Question: Ive run into a little bit of a logical problem, and I cant understand how to fix it.
I have an ArrayList and out of this ArrayList I want to load objects into an ExpListView by reading the parameter Day, which is set by get().getDay() from the custom ArrayList.
This works, however, when the list is empty or more than one childItem in the Expandable Listview, they duplicate beyond my understanding.
The list loads items like this:
'''
private void createRecipeCollection(){
for (int i = 0; i < rData.size(); i++) {
String weekday = rData.get(i).getDay();
if (weekday.equals("Monday")) {
loadChild(rData);
}
else if (weekday.equals("Tuesday"))
loadChild(rData);
else if (weekday.equals("Wednesday"))
loadChild(rData);
else if (weekday.equals("Thursday"))
loadChild(rData);
else if (weekday.equals("Friday"))
loadChild(rData);
else if (weekday.equals("Saturday"))
loadChild(rData);
else if (weekday.equals("Sunday"))
loadChild(rData);
else
loadChild(Empty);
recipeCollection.put(weekday, childList);
}
}
'''
'''
private void loadChild(ArrayList<ObjectFinder> rData) {
for (ObjectFinder comparer : rData)
childList.add(comparer);
}
'''
The result is something like this:

As you can see, there is a whole bunch of empty-child (Ive labeled them in the adapter as "asd") items under the GroupItem, I dont know how they got there - and they seem to expand with +1 per groupitem that is empty or causes an NPE.
Thankful for any help I can get
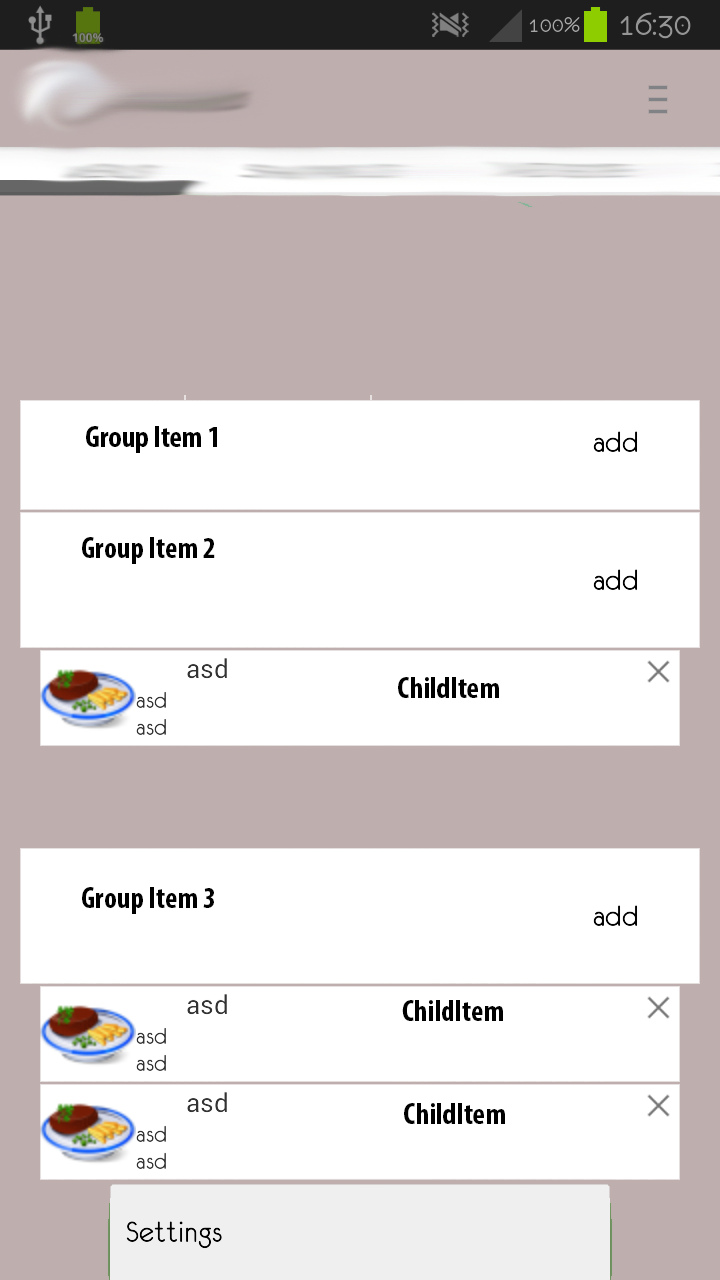
Answer: ok here's the fix
'''
public int getChildrenCount(int groupPosition) {
List<ObjectFinder> group = rCollection.get(weekData.get(groupPosition));
if (group == null) return 0;
return group.size();
}
'''
the issue you're getting is because before you would catch a null pointer exception when 'rCollection.get(weekData.get(groupPosition))' which returns null because there is no entries in that group, and if there was a null pointer exception you would return the groupPosition as the number of children, so the first group (index 0) has no children, the second group (index 1) has 1 child, etc.
the code above will fix the problem, however I'd remove many of those try catches you have in your adapter (as those are where you're going to see the most bugs, handle null cases don't just ignore them!!). I'd also look at defaulting group lists to empty rather then null that will fix the issue above as 'rCollection' will have a valid entire for every group.